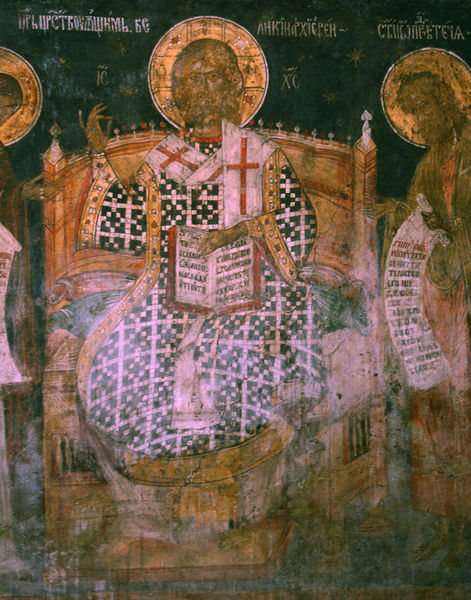
Titel: Petrus und Paulus Kirche Innenraum
Standort:  (EU - Bulgarien); Veliko Tirnovo (EU - Bulgarien)
Schlagwörter: gemälde, hand, kopf, mann, umhang, sitzen, bunt, finger, köpfe, männer, nase, schwarz, rot, muster, bart, augen, bibel, gesicht, ärmel, hände, auge, gewand, gold, sitzend, füße, schrift, thron, inschrift, bett, buch, kreuz, religion, text, herrscher, trohn, tron, heiligenschein, christus, jesus, rollen, heiliger, schriftrolle, heilige, fresko, heilig, aufgeschlagen, ikone, handschrift, ornat, russisch, beschädigt, buchmalerei, dreieinigkeit, verblast